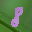
Label: 8